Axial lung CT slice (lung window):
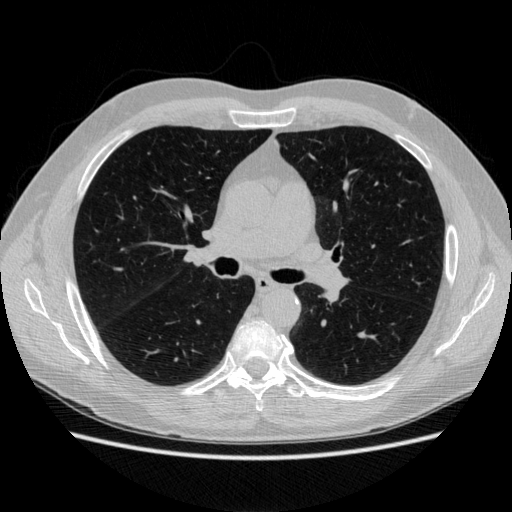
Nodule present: no